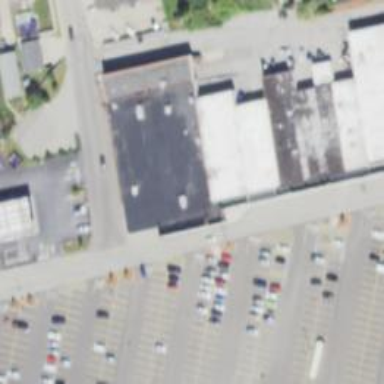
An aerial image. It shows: Leisure land featuring bowling alley.